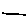
Label: line